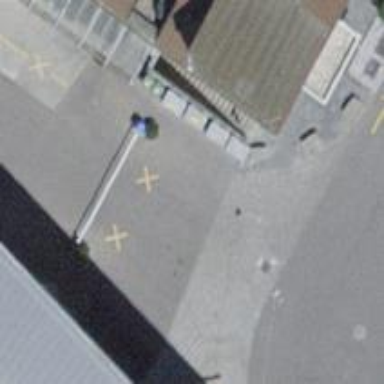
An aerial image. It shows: Lift gate barrier.